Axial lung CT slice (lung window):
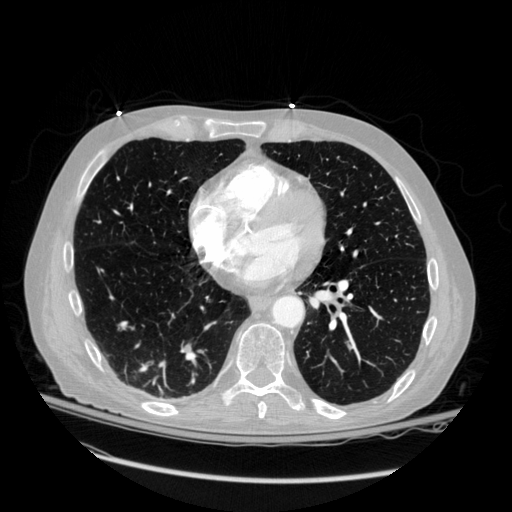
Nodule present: no